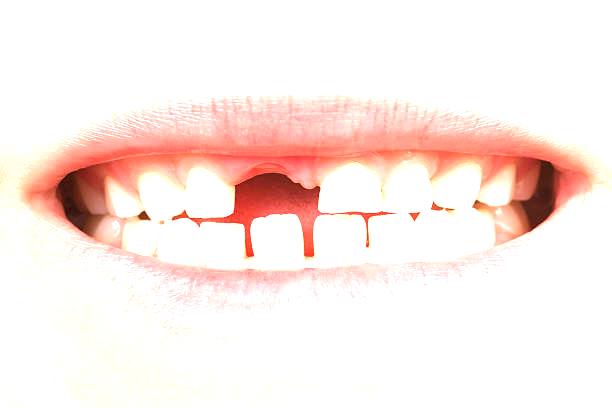
Condition: hypodontia